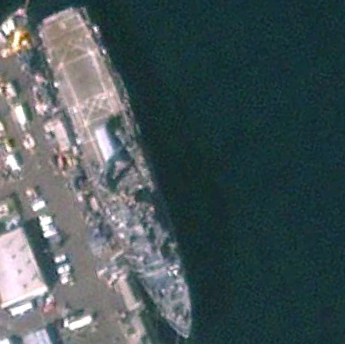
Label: combat